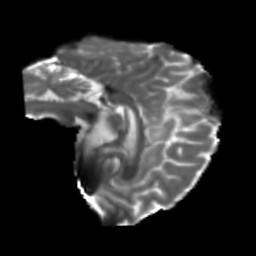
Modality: T2w
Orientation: sagittal
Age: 42
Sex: male
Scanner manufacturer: siemens
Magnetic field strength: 3 T
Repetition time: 5.25 s
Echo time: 0.08 s